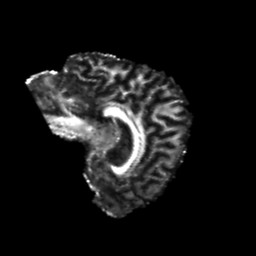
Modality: FA
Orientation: sagittal
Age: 22
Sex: female
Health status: healthy
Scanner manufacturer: philips
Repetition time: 7.395 s
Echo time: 0.08599 s